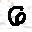
Label: 6